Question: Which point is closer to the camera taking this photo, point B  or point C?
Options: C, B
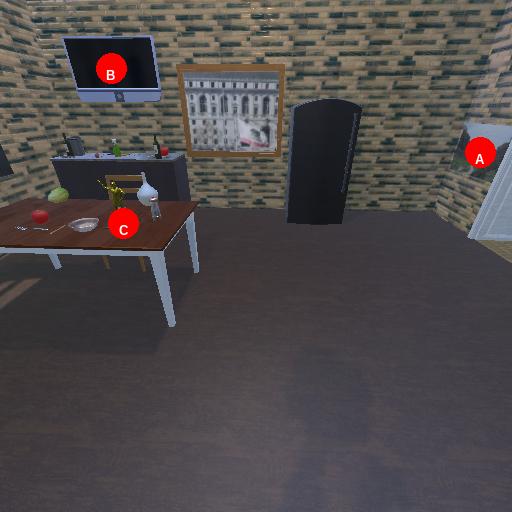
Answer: C